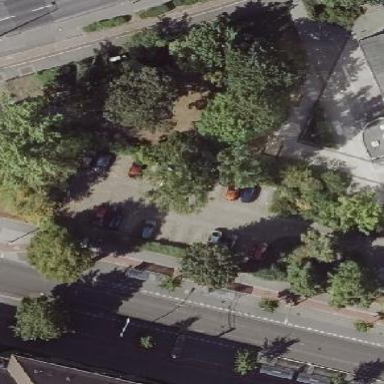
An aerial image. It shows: Parking area with surface.